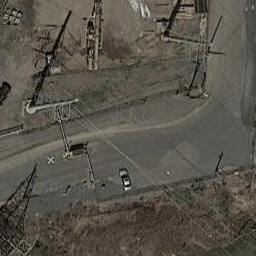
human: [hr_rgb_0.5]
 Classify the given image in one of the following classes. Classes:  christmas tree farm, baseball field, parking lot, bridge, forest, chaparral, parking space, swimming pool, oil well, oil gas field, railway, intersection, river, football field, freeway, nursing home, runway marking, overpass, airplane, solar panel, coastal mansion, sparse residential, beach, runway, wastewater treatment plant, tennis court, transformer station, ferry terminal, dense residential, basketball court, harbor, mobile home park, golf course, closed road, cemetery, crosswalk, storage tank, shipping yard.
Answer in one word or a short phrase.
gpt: transformer station